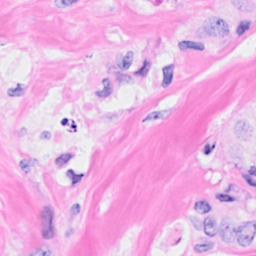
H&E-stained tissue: Breast